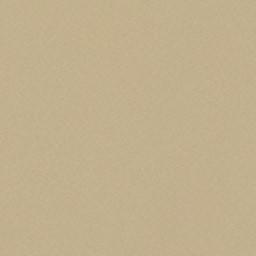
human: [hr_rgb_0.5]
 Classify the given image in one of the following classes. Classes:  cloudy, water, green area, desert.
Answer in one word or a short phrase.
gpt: desert